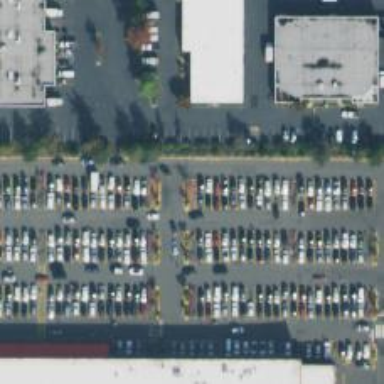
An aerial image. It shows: Trolley bay.